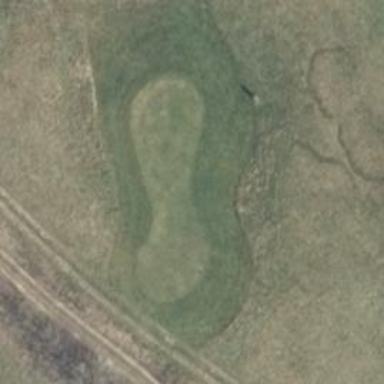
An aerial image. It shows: Golf tee.